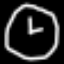
Label: clock